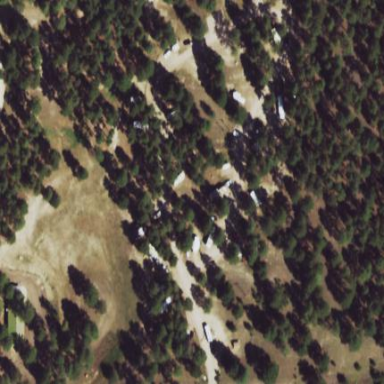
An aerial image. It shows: Campsite with sanitary dump station available.